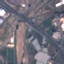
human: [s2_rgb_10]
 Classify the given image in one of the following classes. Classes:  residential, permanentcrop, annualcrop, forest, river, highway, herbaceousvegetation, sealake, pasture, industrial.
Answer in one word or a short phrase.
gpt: Highway